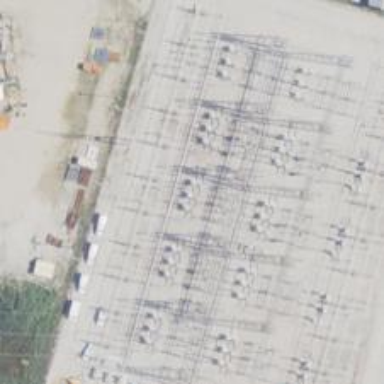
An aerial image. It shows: Switch used for power control.